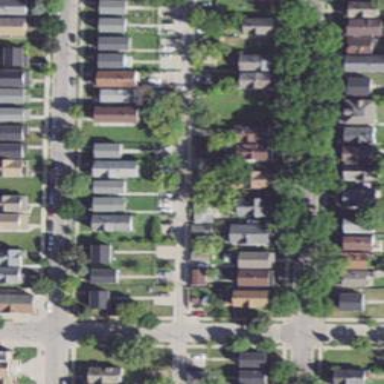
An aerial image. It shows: Sidewalk.